Question: i have some strange Problem. I use the Interface Builder to create a Custom TableCell with three Labels and one UIImageView:

I want that the Cell has a little space to the TableView (the blue border), so i put an extra View inside the Cell. As you can see the UIImageVIew is realy small and not higher than two labels, but when i run my code on the device the UIImageView is high as the white View and even covers the Label a little bit. The only thing i do in my Code is:
'''
- (UITableViewCell *)tableView:(UITableView *)tableView cellForRowAtIndexPath:(NSIndexPath *)indexPath
{
static NSString *CellIdentifier1 = @"CustomCellReuseID";
GTEventCustomCell *eventCell = [tableView dequeueReusableCellWithIdentifier:CellIdentifier1];
if (eventCell == nil) {
eventCell = [[GTEventCustomCell alloc] initWithStyle:UITableViewCellStyleDefault reuseIdentifier:CellIdentifier1];
}
// Configure the cell...
[eventCell.imageView setImage:[UIImage imageNamed:@"heart.png"]];
.
.
.
'''
What's wrong?
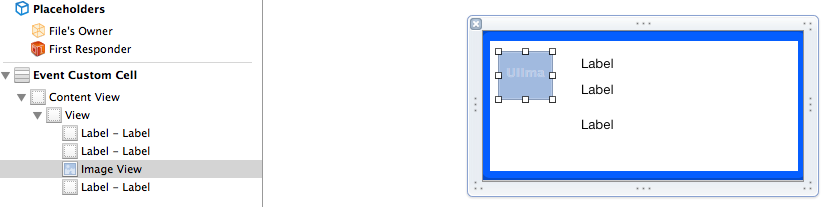
Answer: This will :
'''
eventCell.imageView.contentMode = UIViewContentModeScaleAspectFit;
'''